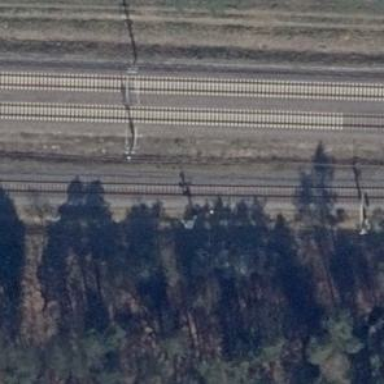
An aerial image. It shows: Railway signal.